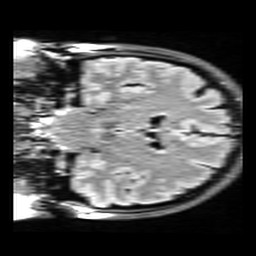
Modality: FLAIR
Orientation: coronal
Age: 44
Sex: female
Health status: healthy
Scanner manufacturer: siemens
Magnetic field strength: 3 T
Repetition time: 9 s
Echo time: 0.088 s